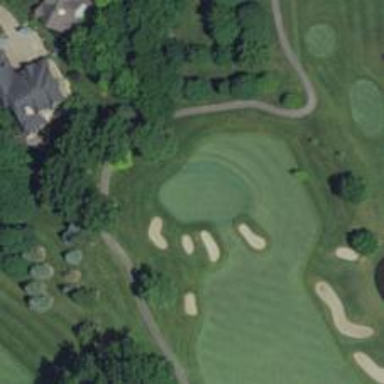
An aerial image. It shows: View of golf hole.